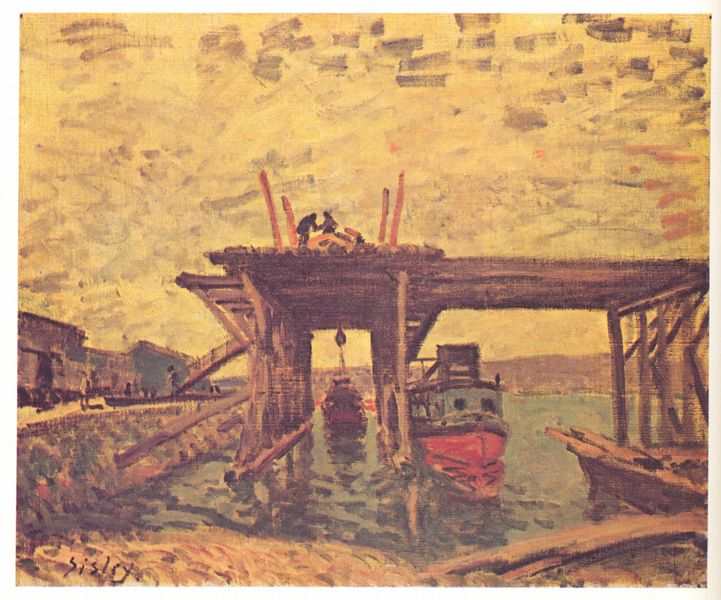
Titel: Brücke im Bau
Künstler: Alfred Sisley
Standort: København
Institution: Ordrupgaardsamlingen
Schlagwörter: blau, gemälde, himmel, meer, schatten, wasser, wolken, fluss, gelb, grün, impressionismus, landschaft, menschen, ocker, sand, see, stadt, ufer, bewegung, braun, fenster, frankreich, hell, hintergrund, holz, licht, männer, orange, pfeiler, schwarz, stützen, gebäude, haus, rot, beige, expressionismus, leute, mensch, bild, holland, signatur, öl, erde, horizont, häuser, hügel, natur, spiegelung, brücke, gewässer, sonne, land, gold, paar, england, arbeit, boot, boote, kahn, farbig, küste, schiff, schiffe, wellen, last, berge, farbe, arbeiter, beladen, bug, figuren, hafen, werft, anleger, kai, kaimauer, ölgemälde, dampfer, planken, steeg, steg, stämme, treppen, duktus, impressionistisch, monet, aufgang, balken, durchgang, gestell, bretter, podest, striche, anlegen, ozean, pfosten, stütze, gerüst, stangen, fracht, kran, seil, becken, dynamik, leinwand, pinsel, pinselstrich, flecken, kiel, stadtlandschaft, pinselstriche, sisley, plateau, alfred sisley, fähre, usa, anker, löschen, streben, bau, hafenbecken, bauen, rumpf, aufbau, baustelle, impressionist, durchfahrt, hallen, menschne, holzbrücke, dock, plattform, schleuse, kompakt, schiffsbau, überbau, amerikanisch, brückenbau, hausboot, aufbauten, hafenanlagen, schiffswerft, bildpunkte, bildstriche, hebevorrichtung, im bau, pointlismus, talje, meerstadt, anlaufstelle